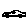
Label: car